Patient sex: M
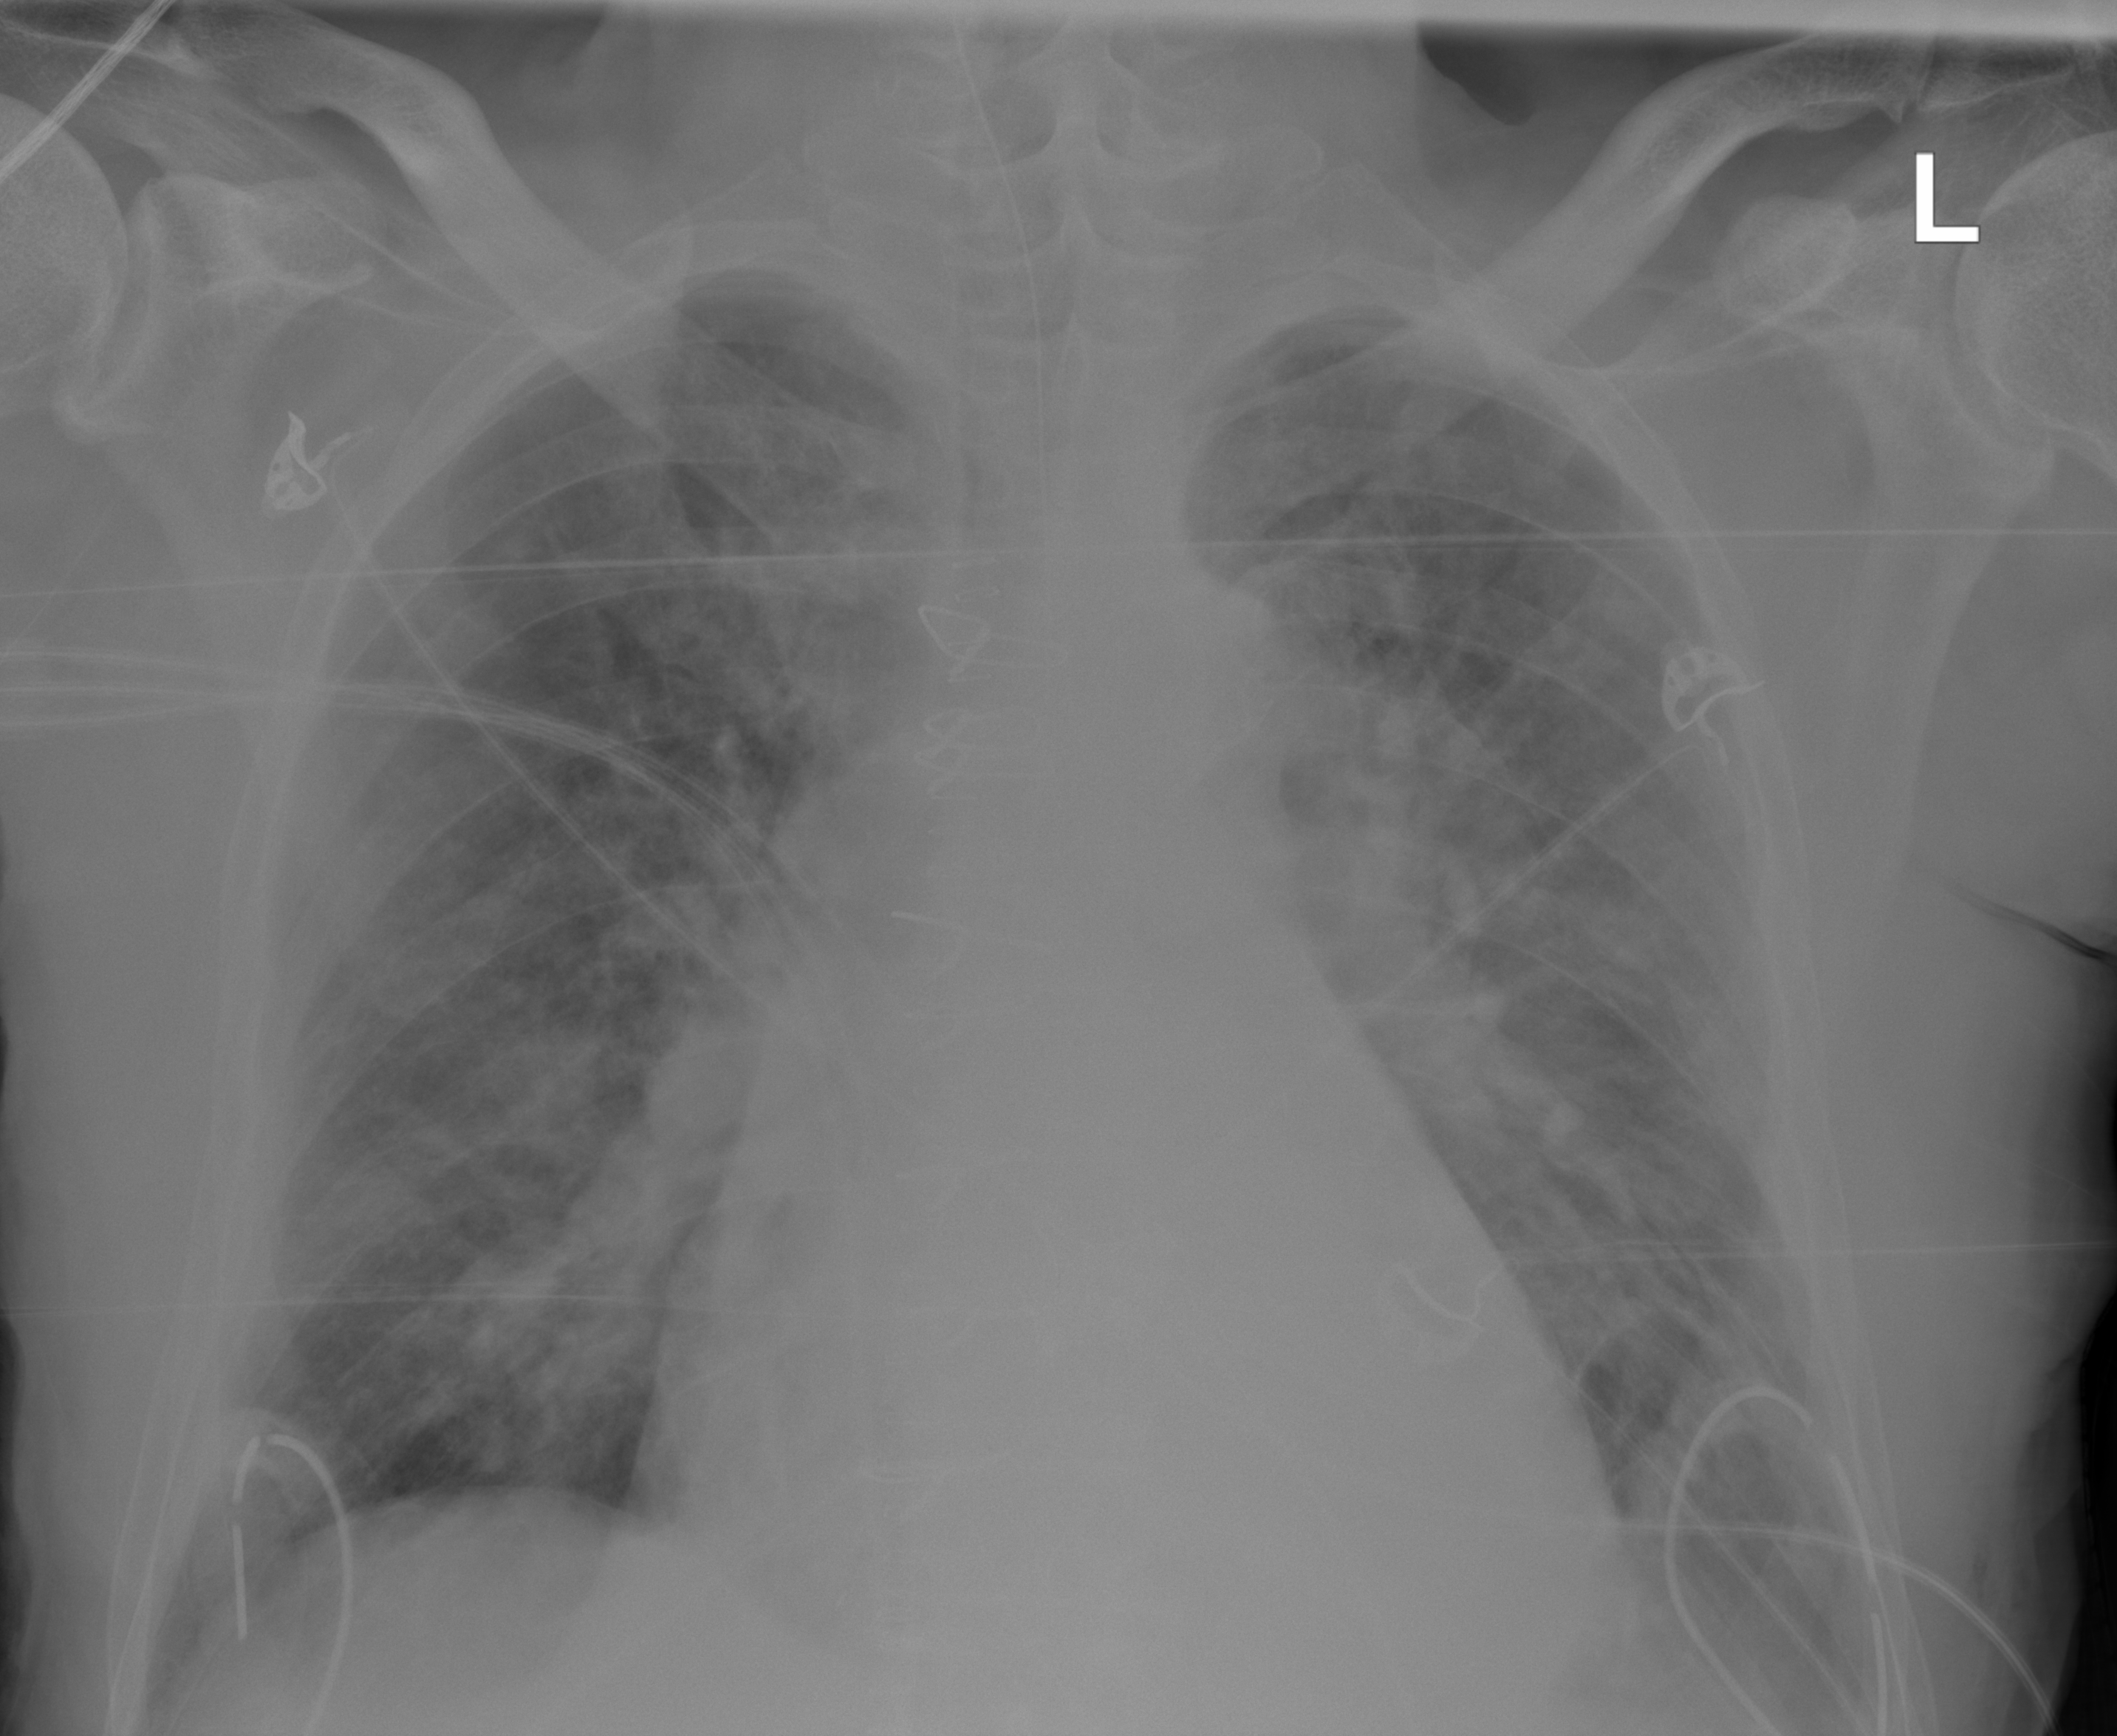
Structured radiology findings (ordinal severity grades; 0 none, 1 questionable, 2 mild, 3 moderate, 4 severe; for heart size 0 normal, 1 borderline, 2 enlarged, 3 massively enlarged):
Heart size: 1
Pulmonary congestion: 3
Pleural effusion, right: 2
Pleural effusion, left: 2
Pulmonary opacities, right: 3
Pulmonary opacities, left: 3
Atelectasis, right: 3
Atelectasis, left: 3